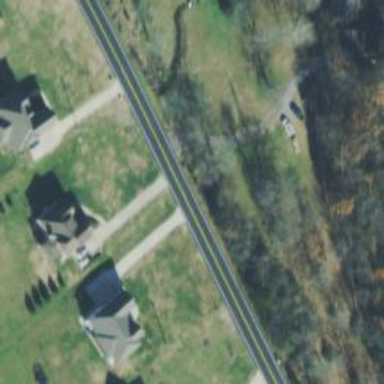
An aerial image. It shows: Driveway.